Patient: sex F, age 35
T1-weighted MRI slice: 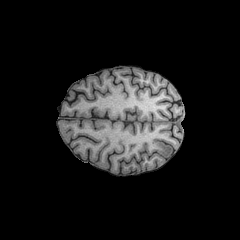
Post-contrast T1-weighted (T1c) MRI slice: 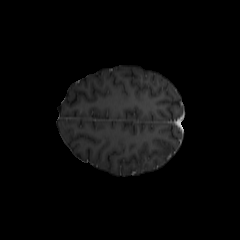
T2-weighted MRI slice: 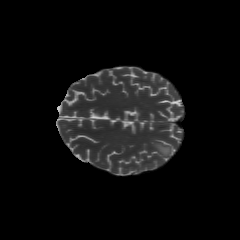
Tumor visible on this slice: yes
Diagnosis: Astrocytoma, IDH-mutant
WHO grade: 2